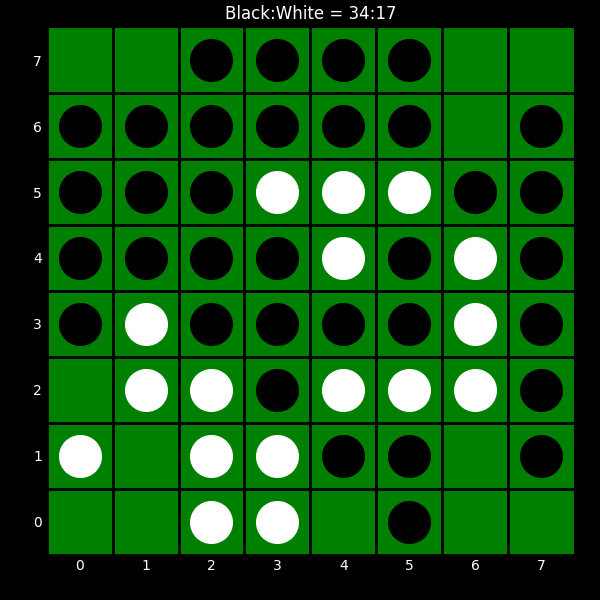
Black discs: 34
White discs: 17